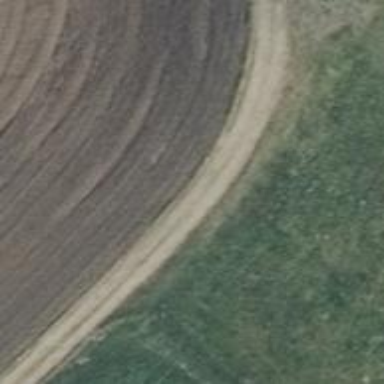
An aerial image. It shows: Track with very rough surface.